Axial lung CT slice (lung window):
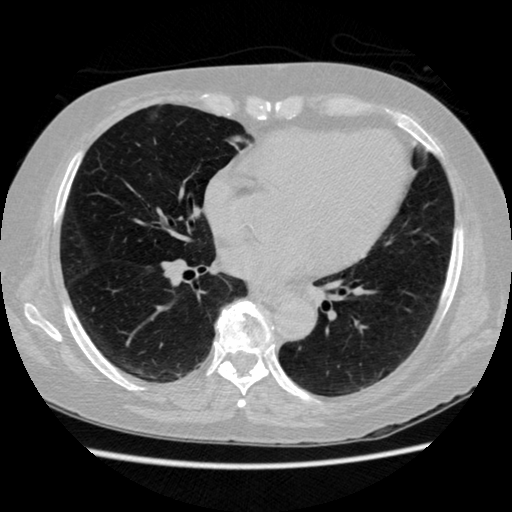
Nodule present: no